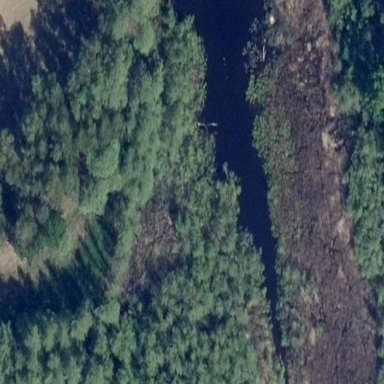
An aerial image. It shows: Bog wetland area.